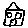
Label: house